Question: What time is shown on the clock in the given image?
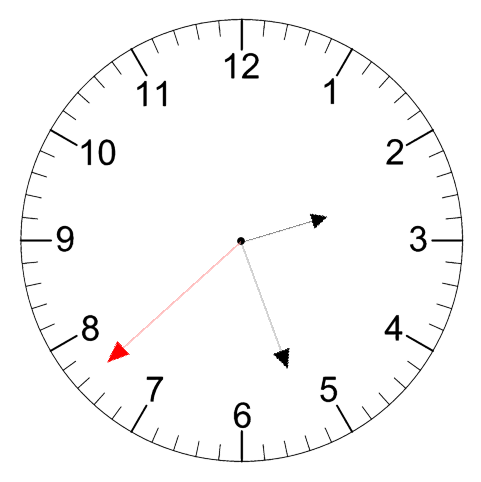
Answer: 02:26:38